Question: I'm not sure why this isn't working, as a lot of the examples on the internet suggest doing it this way. Anyway, I have a SQL result that I've converted to JSON and now I'm trying to use that with Javascript.
'''
json_encode($test, true); ?>
<script type="text/javascript">
var obj = (<?php echo $test; ?>);
alert(obj.toSource());
</script>
'''
This does not work and Chrome gives me an error of "illegal character" and the Javascript variable somehow displays some x-debug HTML from the PHP server:

If I simple echo the JSON out to display on the webpage that works fine without any errors. What am I doing wrong?
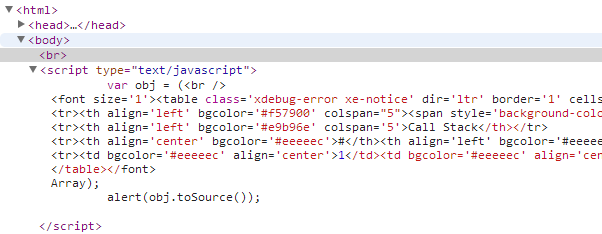
Answer: Do it like this:
'''
$test = json_encode($test, true);
'''
'json_encode' doesn't change the variable in place.